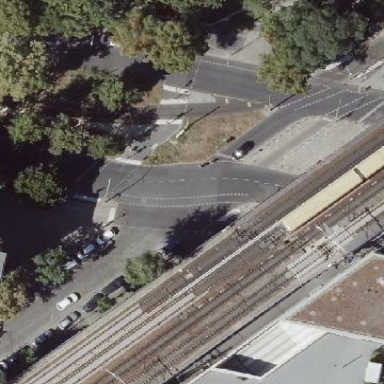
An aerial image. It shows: Junction on tertiary road.